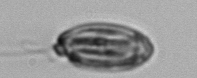
Label: Katodinium_or_Torodinium